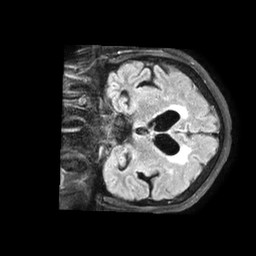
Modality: FLAIR
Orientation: coronal
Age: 62
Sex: female
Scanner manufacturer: philips
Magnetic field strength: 1.5 T
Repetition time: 6 s
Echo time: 0.1029 s